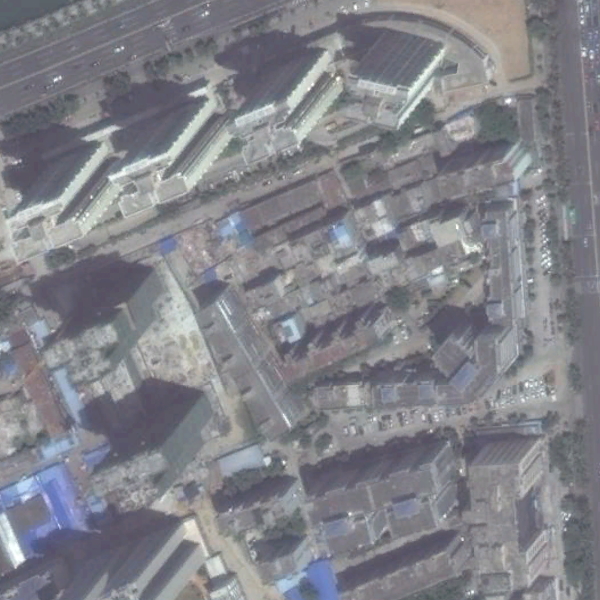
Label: Commercial